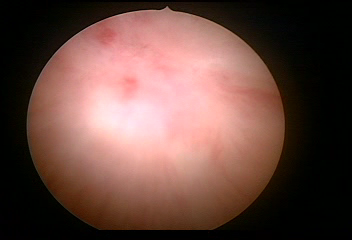
Modality: WLC
Class: Normal mucosa
Bladder cancer association: No